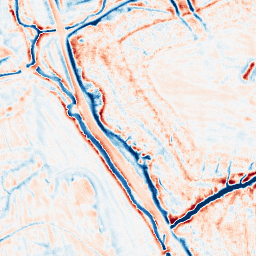
Category: edge_preserving
Decomposition family: bilateral
Decomposition parameters: d: 15
sigma_color: 150
sigma_space: 150
Upsampling method: fft_zeropad
Upsampling parameters: scale: 2
Upsampling scale: 2